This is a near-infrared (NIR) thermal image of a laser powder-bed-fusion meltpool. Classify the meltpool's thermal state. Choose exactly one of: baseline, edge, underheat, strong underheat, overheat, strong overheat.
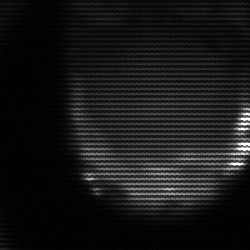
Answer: edge